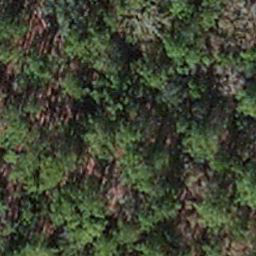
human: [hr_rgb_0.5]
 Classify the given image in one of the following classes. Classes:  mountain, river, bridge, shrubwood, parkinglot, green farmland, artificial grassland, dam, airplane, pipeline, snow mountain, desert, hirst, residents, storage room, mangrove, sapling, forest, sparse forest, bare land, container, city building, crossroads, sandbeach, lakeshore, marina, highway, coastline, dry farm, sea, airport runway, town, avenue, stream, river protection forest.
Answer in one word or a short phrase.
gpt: sapling